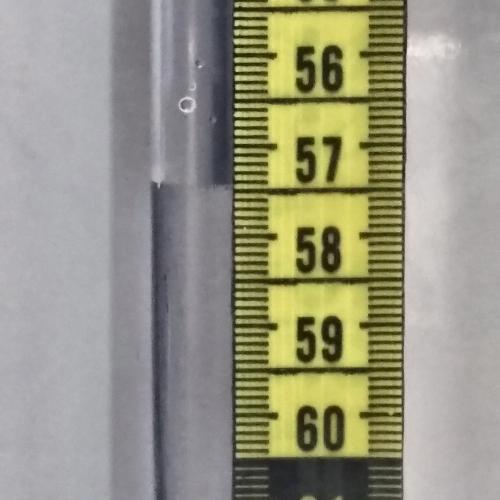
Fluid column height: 57.4 cm